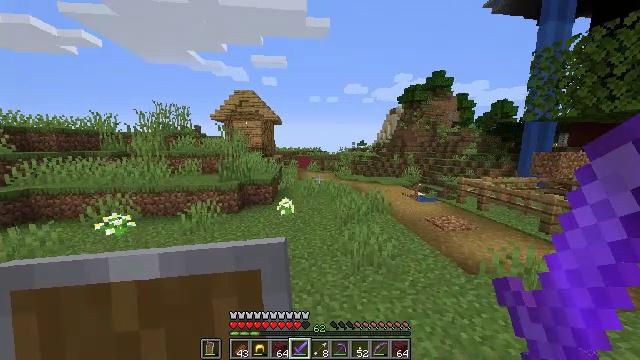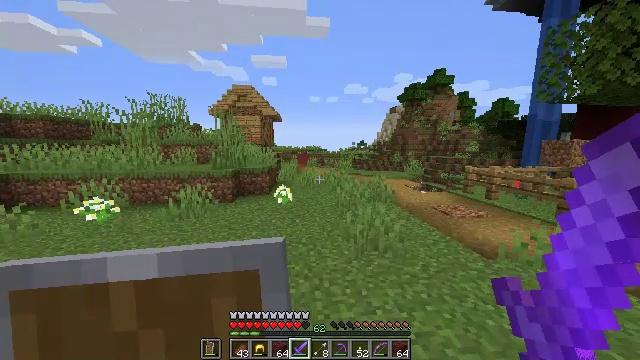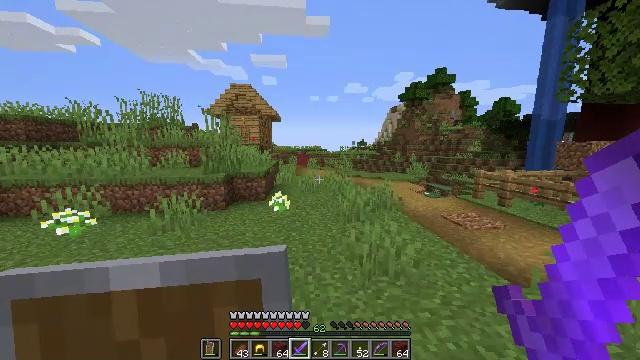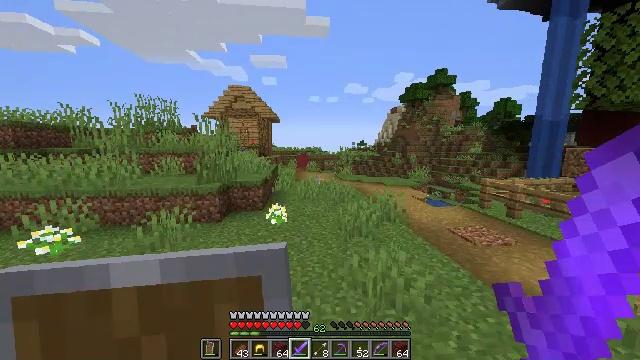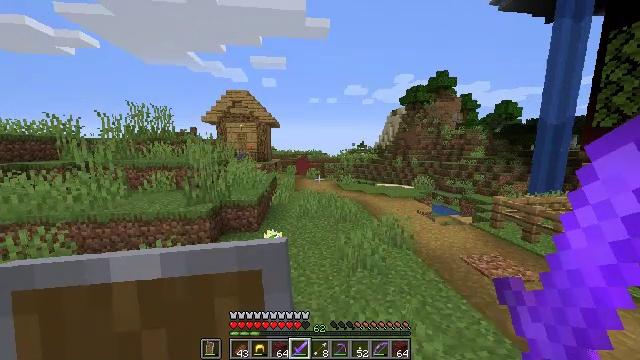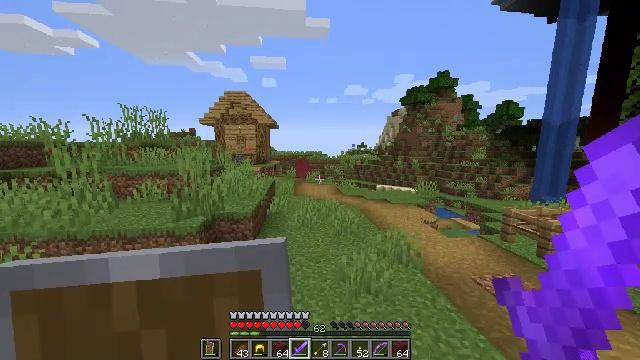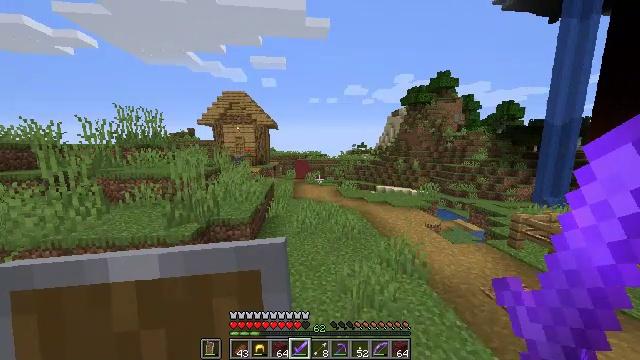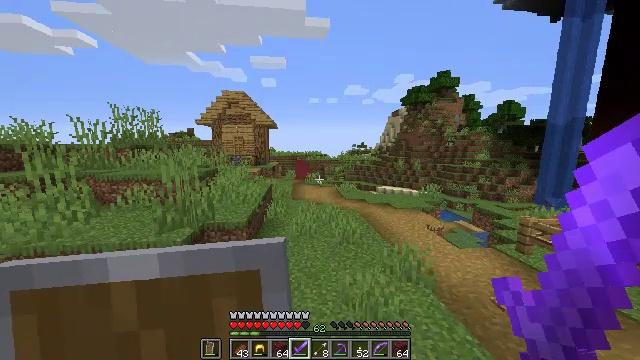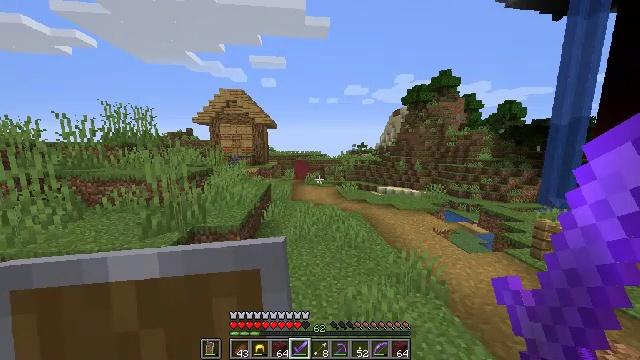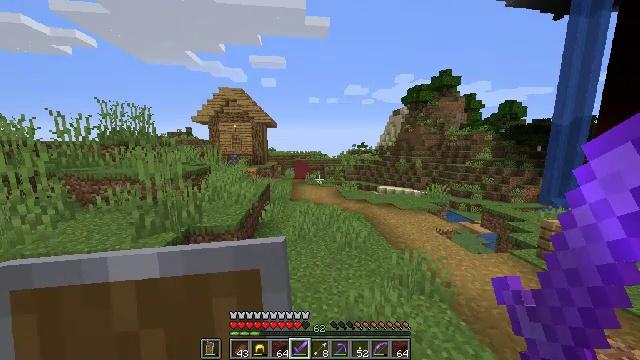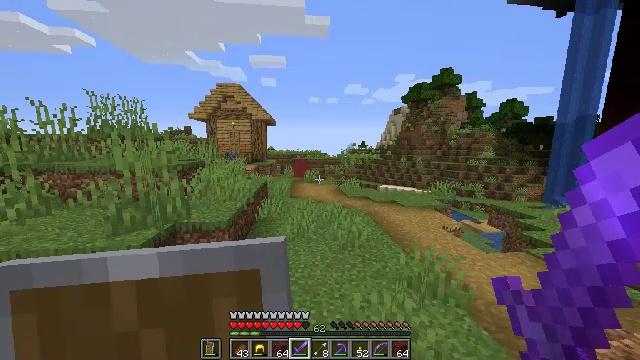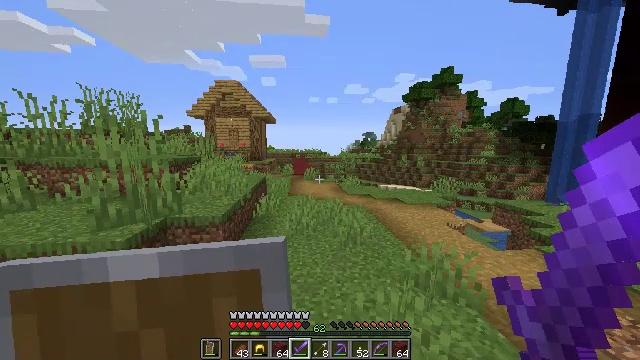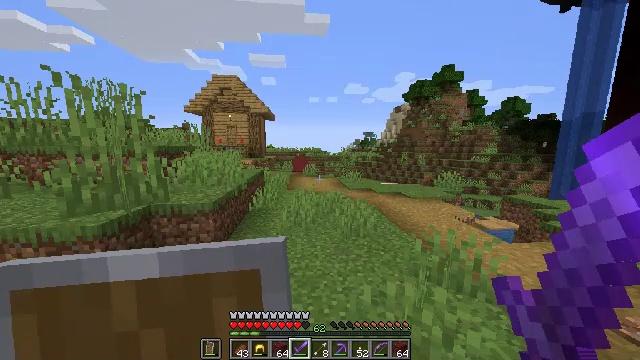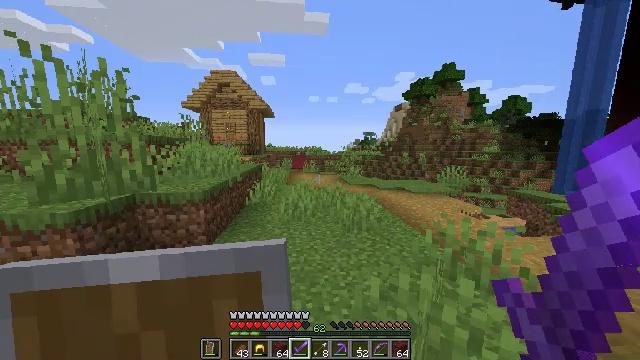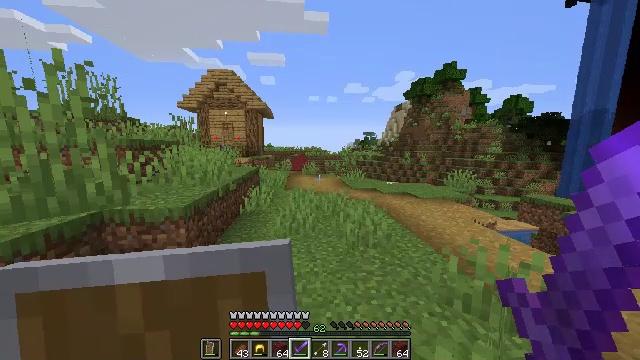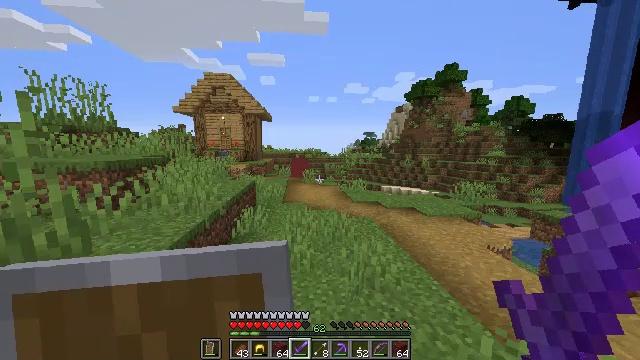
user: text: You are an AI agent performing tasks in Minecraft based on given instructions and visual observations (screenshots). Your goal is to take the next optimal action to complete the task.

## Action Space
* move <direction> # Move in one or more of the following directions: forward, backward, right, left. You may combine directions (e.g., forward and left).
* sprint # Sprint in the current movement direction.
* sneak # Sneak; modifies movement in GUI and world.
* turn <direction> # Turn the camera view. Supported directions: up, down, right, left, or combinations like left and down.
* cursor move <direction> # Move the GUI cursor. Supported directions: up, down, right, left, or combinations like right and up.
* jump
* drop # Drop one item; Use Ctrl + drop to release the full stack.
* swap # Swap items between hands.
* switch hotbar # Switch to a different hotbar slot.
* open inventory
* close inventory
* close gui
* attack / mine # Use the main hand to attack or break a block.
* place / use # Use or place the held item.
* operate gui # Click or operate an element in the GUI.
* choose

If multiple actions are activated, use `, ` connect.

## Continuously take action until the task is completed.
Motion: motion action
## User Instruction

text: Left click on the ender chest to mine.
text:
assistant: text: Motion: move forward, jump
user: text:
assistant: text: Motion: move forward, jump
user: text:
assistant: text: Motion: move forward, jump
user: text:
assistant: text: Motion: move forward, jump
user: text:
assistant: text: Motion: move forward, jump
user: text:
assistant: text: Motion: move forward, jump
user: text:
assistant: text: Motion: move forward, jump
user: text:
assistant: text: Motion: move forward, jump
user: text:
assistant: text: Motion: move forward, jump
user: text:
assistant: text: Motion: move forward, jump
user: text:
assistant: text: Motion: move forward, jump
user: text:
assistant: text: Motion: move forward, jump
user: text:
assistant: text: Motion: move forward, jump
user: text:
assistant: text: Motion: move forward, jump
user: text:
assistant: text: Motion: move forward, jump
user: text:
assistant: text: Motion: move forward, jump
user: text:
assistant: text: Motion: move forward, jump
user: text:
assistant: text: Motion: move forward, jump
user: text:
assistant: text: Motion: move forward, jump
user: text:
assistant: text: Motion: move forward, jump
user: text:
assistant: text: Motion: move forward, jump
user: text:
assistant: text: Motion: move forward, jump
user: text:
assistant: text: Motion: move forward, jump
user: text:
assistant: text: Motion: move forward, jump
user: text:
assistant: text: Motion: move forward, turn left, jump
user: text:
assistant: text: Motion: move forward, turn left, jump
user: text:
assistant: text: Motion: move forward, jump
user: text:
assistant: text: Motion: move forward, jump
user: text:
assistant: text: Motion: move forward, jump
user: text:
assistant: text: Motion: move forward, turn left, jump